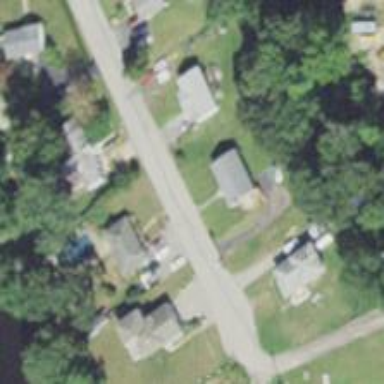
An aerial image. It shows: Residential driveway designated as service road.